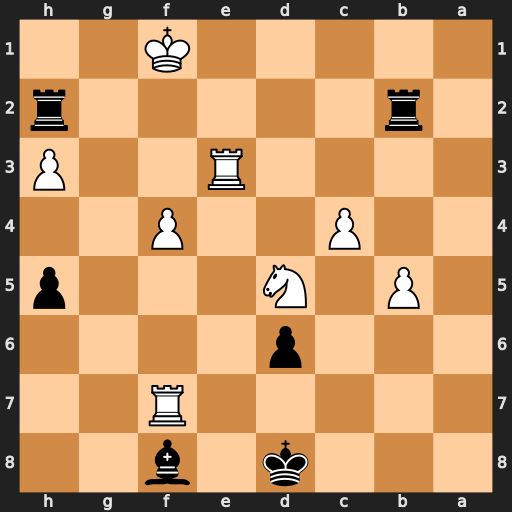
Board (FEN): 3k1b2/5R2/3p4/1P1N3p/2P2P2/4R2P/1r5r/5K2
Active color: b
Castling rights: -
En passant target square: -
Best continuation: Rh1#